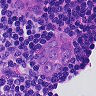
Metastatic tissue present: yes